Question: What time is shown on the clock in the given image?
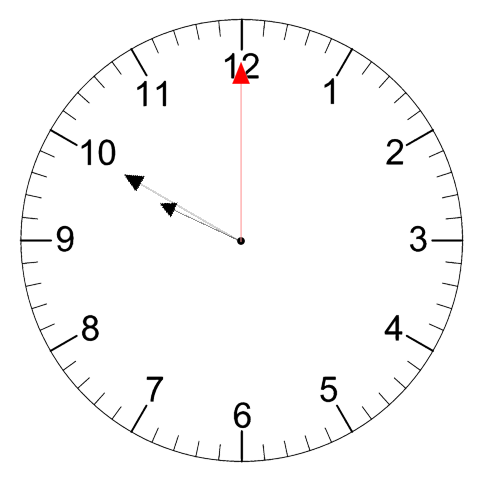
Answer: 09:50:00